Field crop: tomato
Growth stage: 1
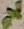
Species: solanum